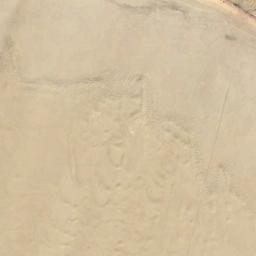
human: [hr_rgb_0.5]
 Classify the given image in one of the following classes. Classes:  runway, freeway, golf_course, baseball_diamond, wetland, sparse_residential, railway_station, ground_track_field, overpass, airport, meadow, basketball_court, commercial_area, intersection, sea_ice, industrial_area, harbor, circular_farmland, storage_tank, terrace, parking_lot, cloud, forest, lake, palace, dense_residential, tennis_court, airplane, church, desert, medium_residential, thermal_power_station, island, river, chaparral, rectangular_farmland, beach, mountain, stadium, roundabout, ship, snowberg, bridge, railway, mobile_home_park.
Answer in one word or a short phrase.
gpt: desert